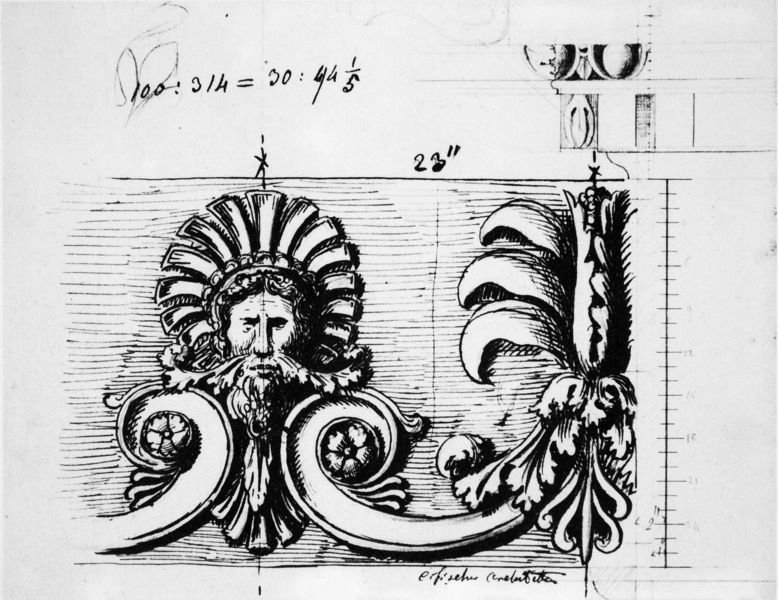
Titel: Palais Hompesch am Karolinenplatz 5 in München - Friesdetail
Künstler: Carl von Fischer
Standort: München
Institution: Architektursammlung der Technischen Universität
Schlagwörter: blätter, feder, kopf, mann, schatten, weiß, blume, blumen, geschwungen, grau, licht, nase, schmuck, schwarz, skizze, säule, tür, zeichnung, blüte, blüten, tier, masse, muster, ornament, bart, schnurrbart, wand, architektur, barock, gesicht, mensch, vollbart, signatur, sonne, figur, haare, blatt, pflanze, pflanzen, krone, renaissance, maiskolben, relief, schrift, papier, ansicht, bogen, fassade, mauer, grafik, graphik, linien, sigantur, jugendstil, schnurbart, detail, inschrift, zahlen, ziffern, dekor, floral, ornamente, verzierung, streifen, stuck, striche, bögen, tusche, maske, kreuz, linie, symmetrisch, druck, schraffur, radierung, stich, text, buchstabe, buchstaben, schraffiert, bleistift, entwurf, kranz, lilie, kapitell, ranke, ornamental, fries, geometrisch, knauf, schnörkel, voluten, zahl, rosette, gruselig, griechisch, krnaz, plan, herz, löwe, volute, zier, zierde, federschmuck, voute, lineal, eierstab, raster, gebälk, bauplastik, akanthus, arkanthus, astragal, ionisches kyma, kyma, massstab, architekturzeichnung, bauzeichnung, arabeske, notizen, beschriftet, wanddekoration, berechnung, mass, skala, abmessung, akade, akantusblätter, angabe, architekturschmuck, bauschmuck, geschmückt, gradangabe, grotteske, hshhhs, häuptling, lateinamerika, leise, massangaben, mathematik, maßangabe, maßeinheit, mexiko, männergesicht, proportion, rasterung, rechnung, rocaille, verzierde, messung, indianer, gesucht, monster palmette, 23